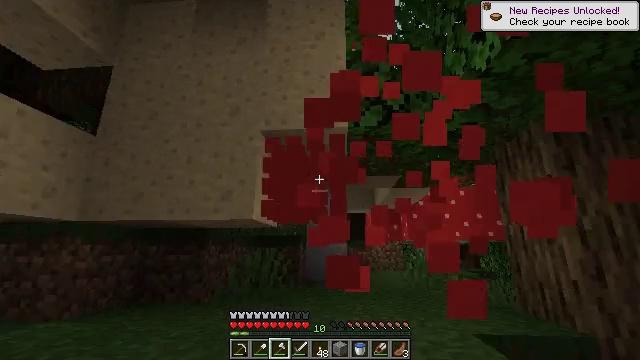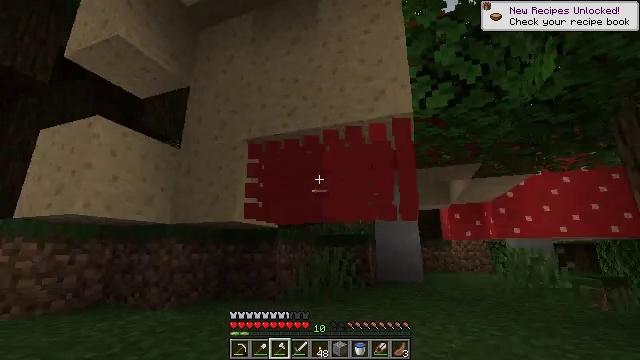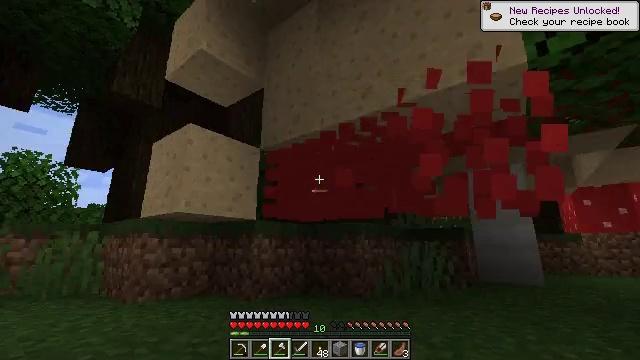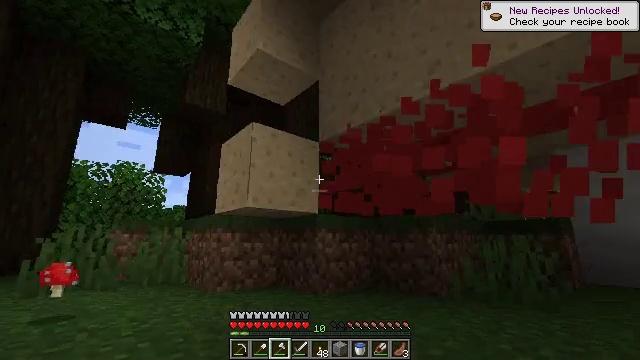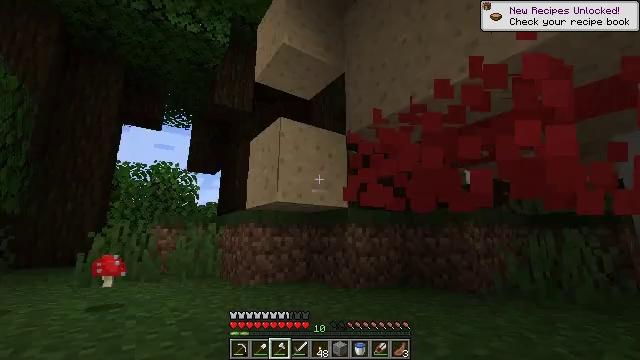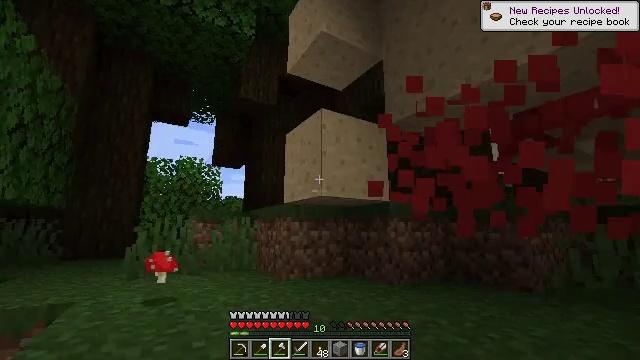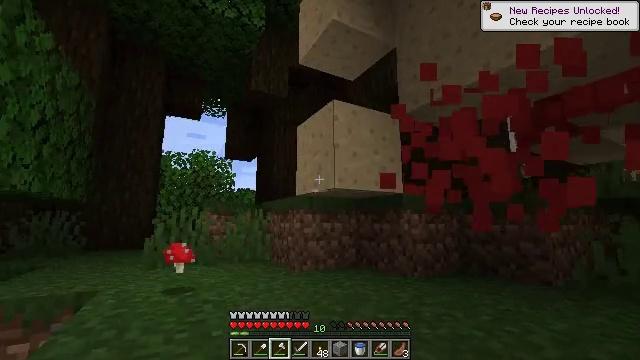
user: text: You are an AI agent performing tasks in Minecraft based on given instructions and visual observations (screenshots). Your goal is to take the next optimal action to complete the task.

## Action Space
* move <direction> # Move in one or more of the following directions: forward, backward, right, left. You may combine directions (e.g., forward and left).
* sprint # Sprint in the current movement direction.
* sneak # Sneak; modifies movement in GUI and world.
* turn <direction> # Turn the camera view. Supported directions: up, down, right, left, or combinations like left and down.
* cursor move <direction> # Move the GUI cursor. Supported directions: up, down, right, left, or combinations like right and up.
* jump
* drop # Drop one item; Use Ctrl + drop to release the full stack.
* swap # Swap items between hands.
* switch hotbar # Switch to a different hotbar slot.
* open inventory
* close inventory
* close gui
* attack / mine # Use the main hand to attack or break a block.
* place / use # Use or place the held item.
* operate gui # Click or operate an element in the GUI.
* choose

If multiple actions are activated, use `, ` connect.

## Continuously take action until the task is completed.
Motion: motion action
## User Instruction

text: Mine the red mushroom block in the forest.
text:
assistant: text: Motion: move forward and move left, turn left, attack / mine
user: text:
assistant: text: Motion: move forward and move left, turn left, attack / mine
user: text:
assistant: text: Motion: move left, turn left and down
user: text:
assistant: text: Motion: move left, turn left and down
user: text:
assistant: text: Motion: move left, turn left and down
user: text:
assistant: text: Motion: move forward and move left, turn left and down
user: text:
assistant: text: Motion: no_op